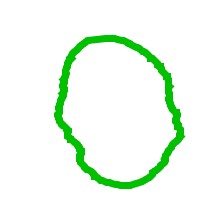
Shape: circle